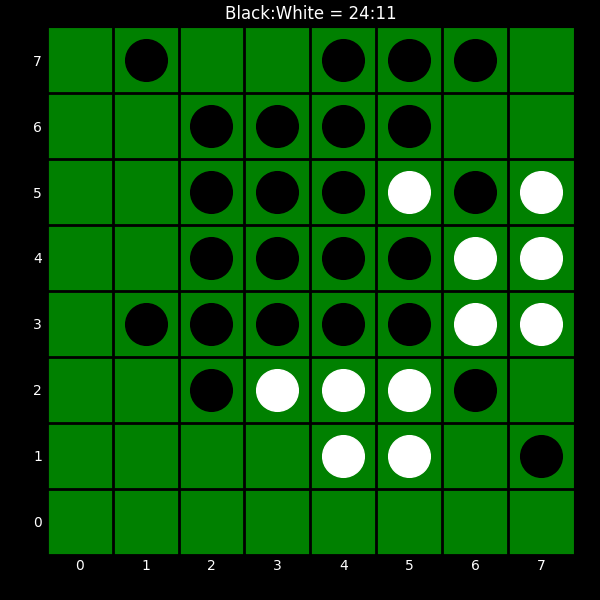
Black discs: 24
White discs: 11